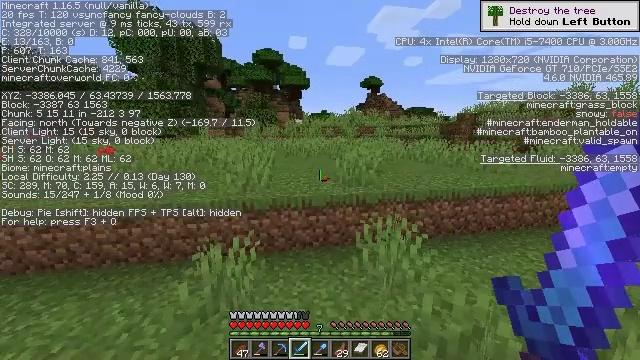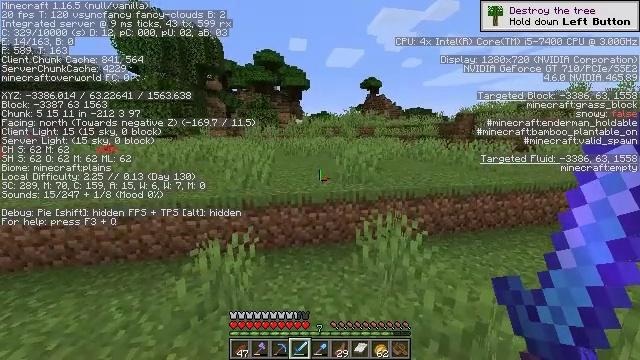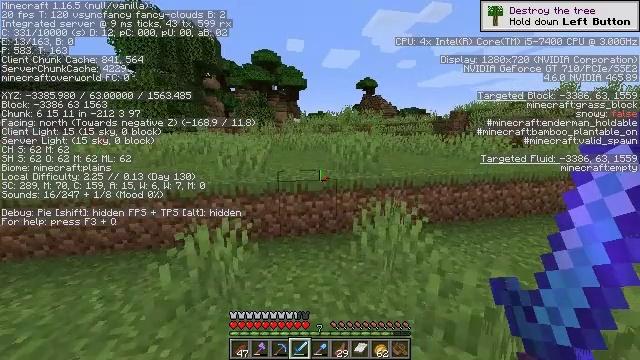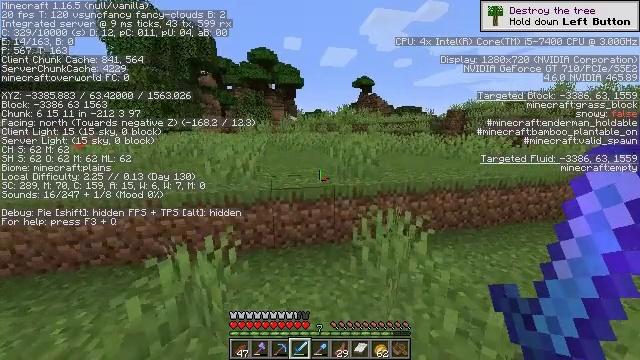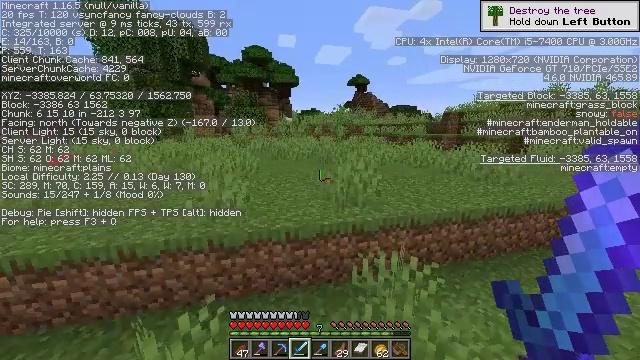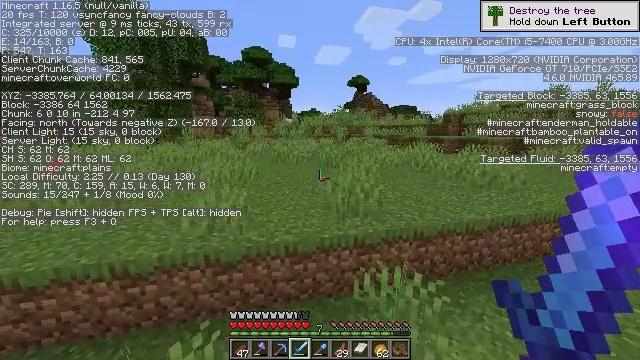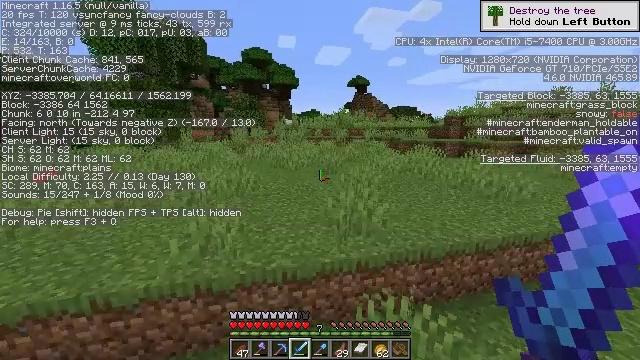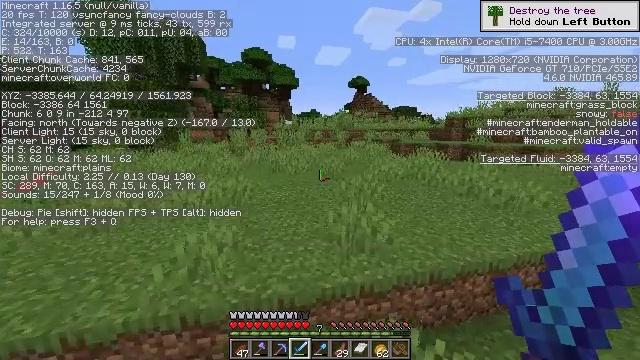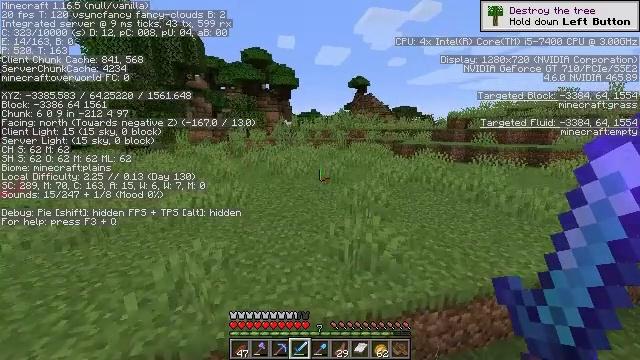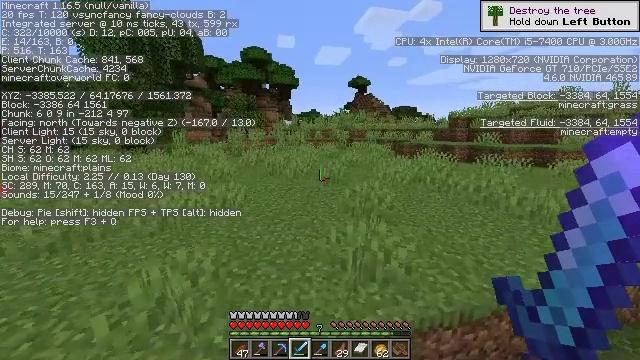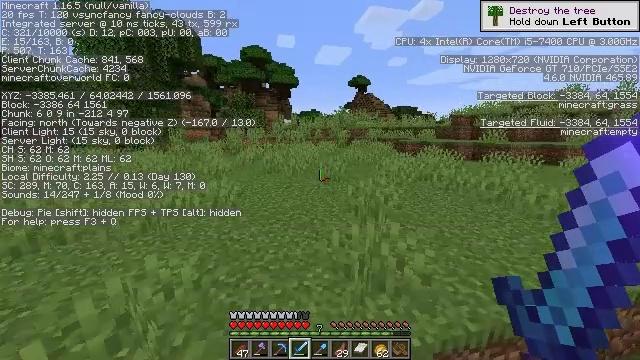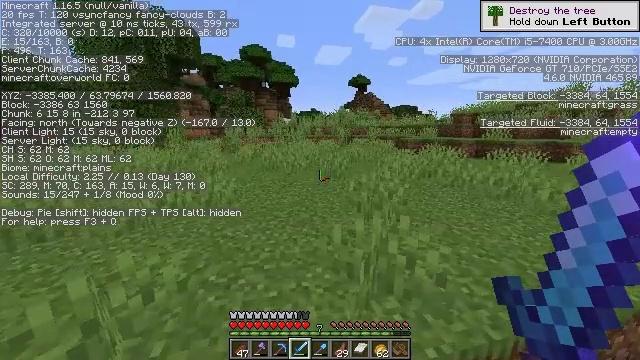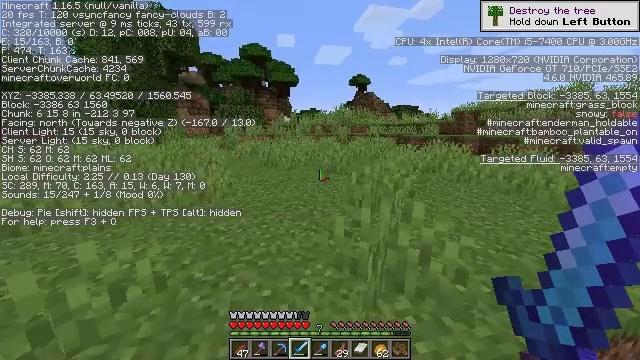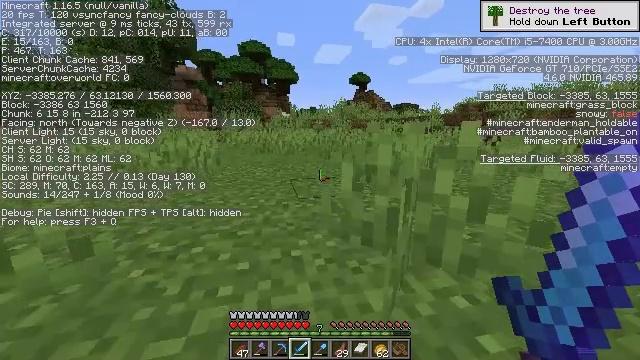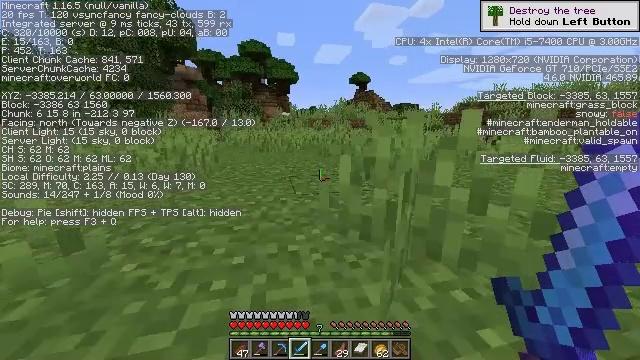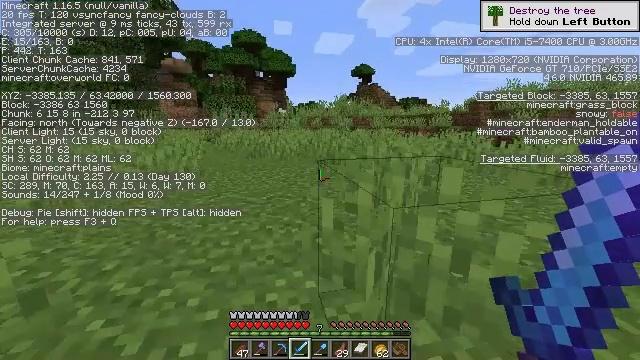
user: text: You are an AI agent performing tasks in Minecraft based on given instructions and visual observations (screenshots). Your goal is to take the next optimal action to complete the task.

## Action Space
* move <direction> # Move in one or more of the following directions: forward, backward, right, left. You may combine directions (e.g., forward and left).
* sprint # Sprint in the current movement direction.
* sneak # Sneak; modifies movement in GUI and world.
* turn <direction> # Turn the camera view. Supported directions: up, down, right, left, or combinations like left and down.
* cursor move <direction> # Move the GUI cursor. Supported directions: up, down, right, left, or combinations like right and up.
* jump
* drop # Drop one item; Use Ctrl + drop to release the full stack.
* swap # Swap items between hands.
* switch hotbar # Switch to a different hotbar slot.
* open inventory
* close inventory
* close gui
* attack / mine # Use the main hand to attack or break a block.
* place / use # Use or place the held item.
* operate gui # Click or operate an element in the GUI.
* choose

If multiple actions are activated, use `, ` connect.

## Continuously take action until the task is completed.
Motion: motion action
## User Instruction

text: Kill mobs.
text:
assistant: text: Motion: move forward, sprint, jump
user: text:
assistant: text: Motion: move forward, sprint, jump
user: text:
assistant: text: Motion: move forward, sprint, jump
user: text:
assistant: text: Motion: move forward, sprint, turn right, jump
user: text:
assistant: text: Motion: move forward, sprint, jump
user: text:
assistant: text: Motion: move forward, sprint, jump
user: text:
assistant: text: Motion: move forward, sprint, jump
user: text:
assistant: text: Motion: move forward, sprint, jump
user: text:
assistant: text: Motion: move forward, sprint, jump
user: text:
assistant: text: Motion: move forward, sprint, jump
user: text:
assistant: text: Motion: move forward, sprint, jump
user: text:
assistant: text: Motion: move forward, sprint, jump
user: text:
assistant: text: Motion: move forward, sprint, jump
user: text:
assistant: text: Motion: move forward, sprint, jump
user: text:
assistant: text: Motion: move forward, sprint, jump
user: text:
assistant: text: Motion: move forward, sprint, jump
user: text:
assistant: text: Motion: move forward, sprint, jump
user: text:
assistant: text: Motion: move forward, sprint, jump
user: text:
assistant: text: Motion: move forward, sprint, jump
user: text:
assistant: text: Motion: move forward, sprint, jump
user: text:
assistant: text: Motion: move forward, sprint, jump
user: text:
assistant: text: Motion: move forward, sprint, jump
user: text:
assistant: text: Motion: move forward, sprint, jump
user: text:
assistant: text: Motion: move forward, sprint, jump
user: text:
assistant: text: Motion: move forward, sprint, turn left, jump
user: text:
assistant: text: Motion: move forward, sprint, jump
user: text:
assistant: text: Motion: move forward, sprint, jump
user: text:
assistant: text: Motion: move forward, sprint, jump
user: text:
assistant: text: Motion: move forward, sprint, jump
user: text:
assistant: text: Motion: move forward, sprint, jump